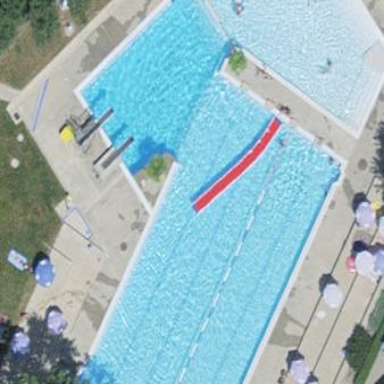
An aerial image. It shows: Swimming pool located in leisure land.